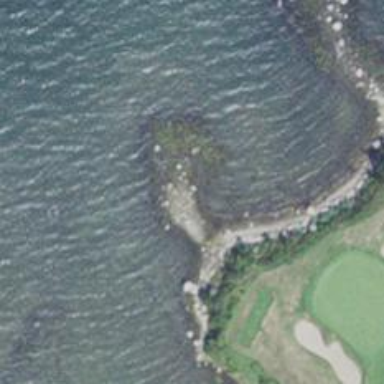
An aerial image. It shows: Natural rock reef.